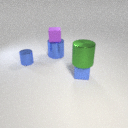
small blue rubber cube below large green metal cylinder